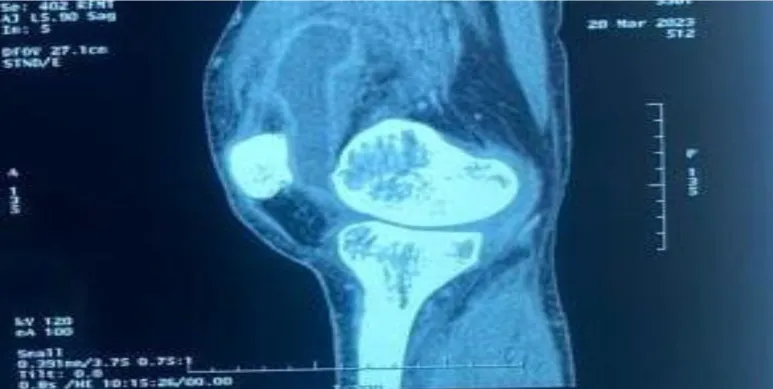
MRI of the left knee showing an abscessed collection extending from the subquadricipital recess to the lateral external recess, measuring 22x99 mm, with hypodensity.
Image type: radiology (mri)